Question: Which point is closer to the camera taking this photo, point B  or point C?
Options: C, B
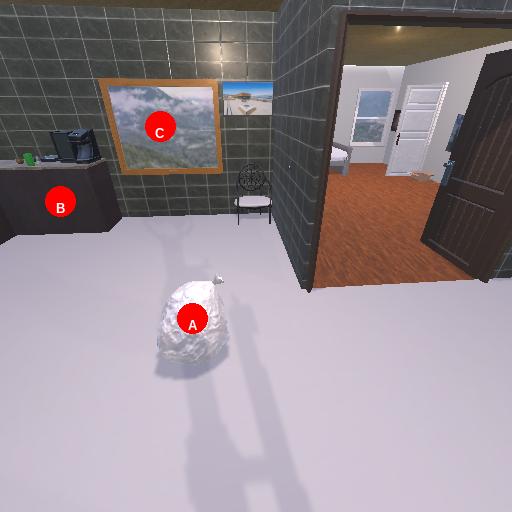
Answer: C